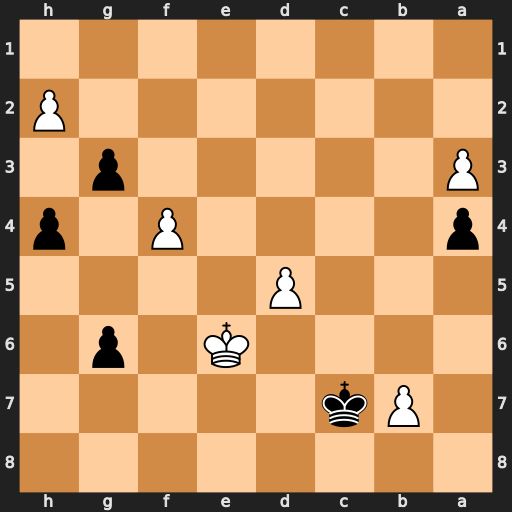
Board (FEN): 8/1Pk5/4K1p1/3P4/p4P1p/P5p1/7P/8
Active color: b
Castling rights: -
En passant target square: -
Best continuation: gxh2 d6+ Kxb7 d7 h1=Q